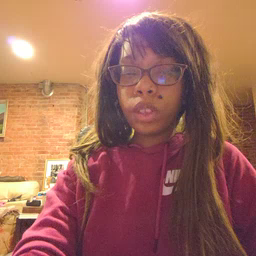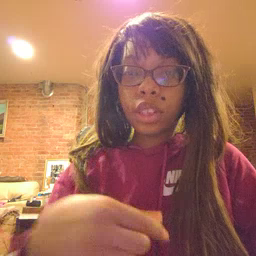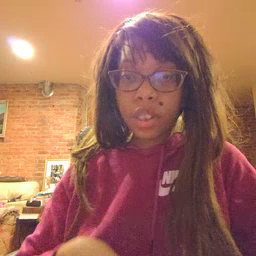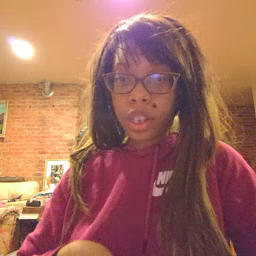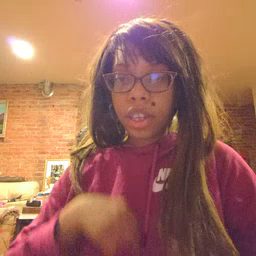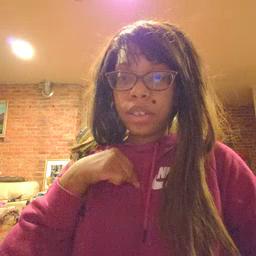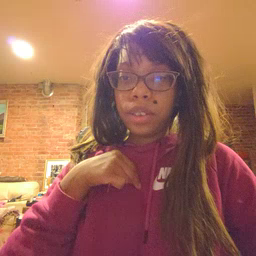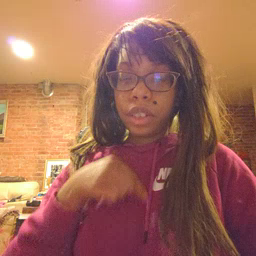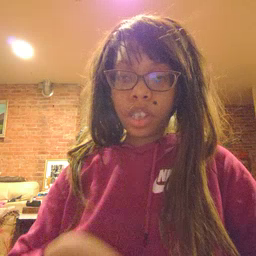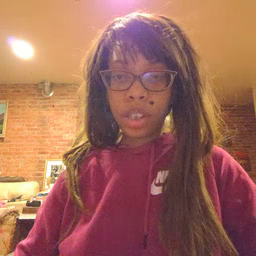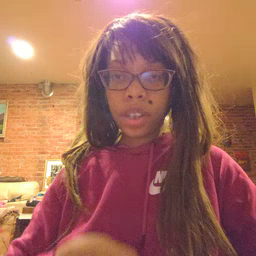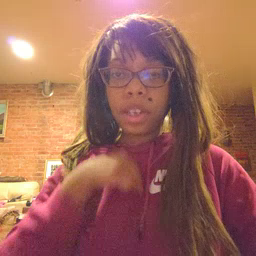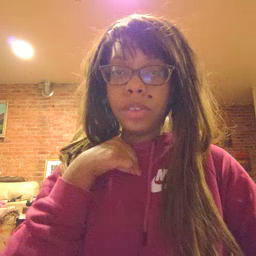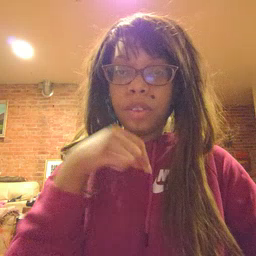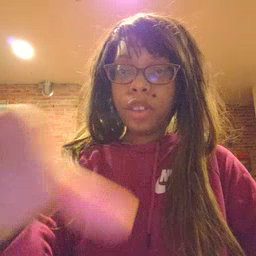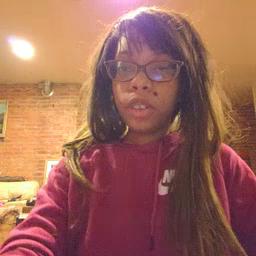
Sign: zipper